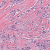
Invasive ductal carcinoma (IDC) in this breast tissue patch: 1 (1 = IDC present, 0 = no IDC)